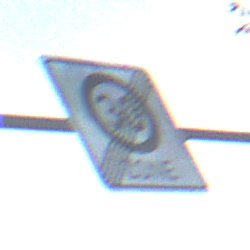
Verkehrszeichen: EndeZone30
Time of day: SunriseSunset
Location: Outdoor (Beach)
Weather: PartlyCloudy
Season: NotSpecified
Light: Natural